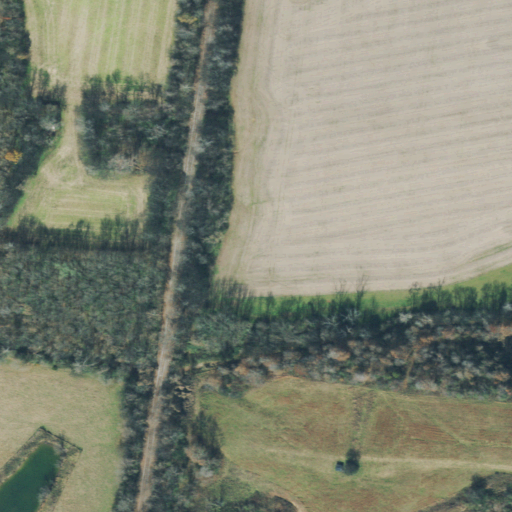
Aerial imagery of valley in Tennessee named Fourmile Hollow containing cultivated crops, pasture, deciduous forest, mixed forest, open development, shrub, woody wetlands, low intensity development, medium intensity development, and grassland